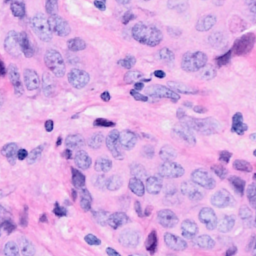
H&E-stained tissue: Breast